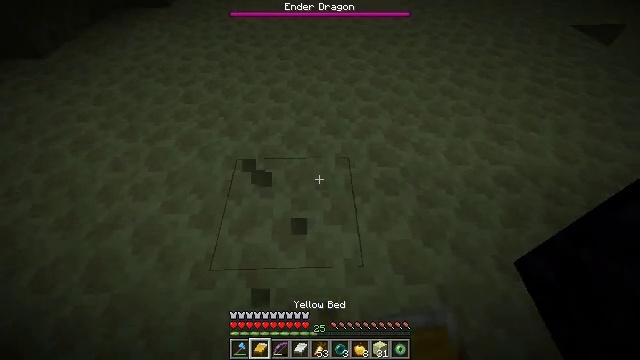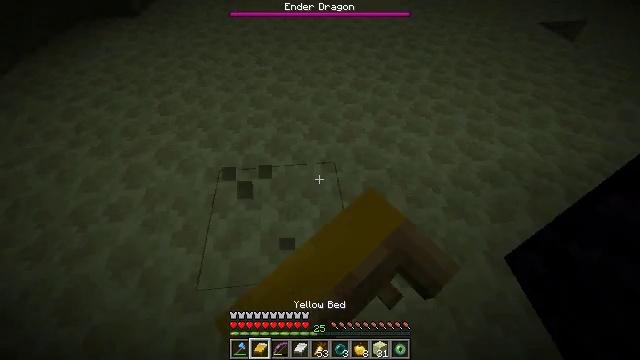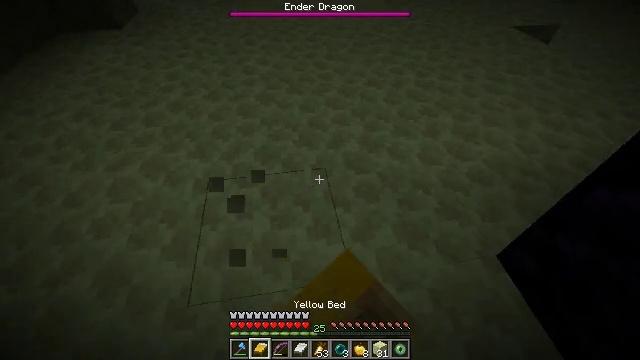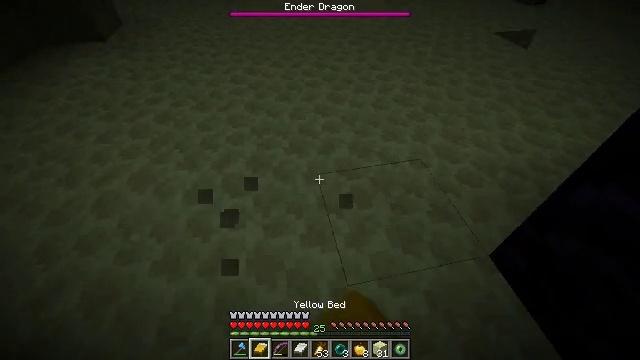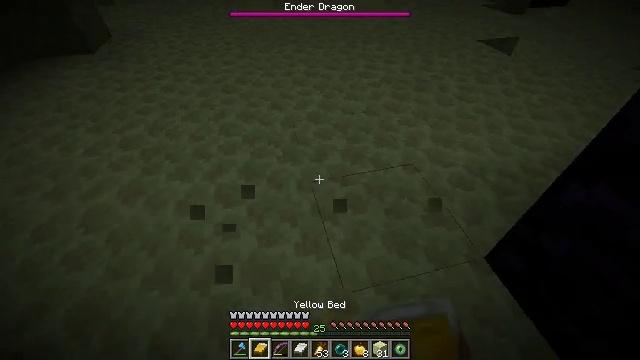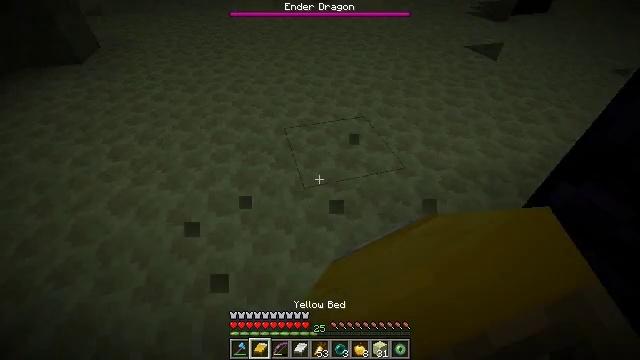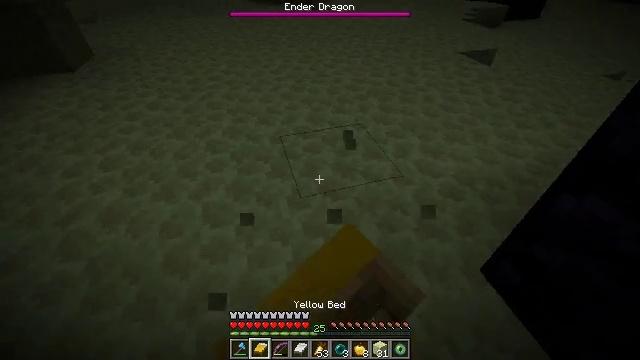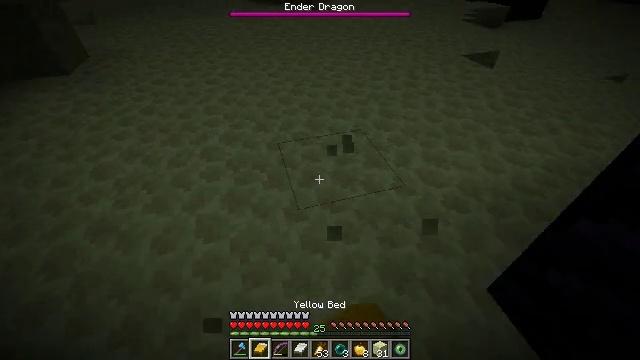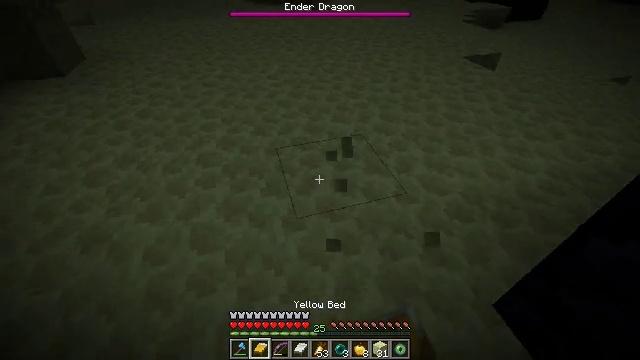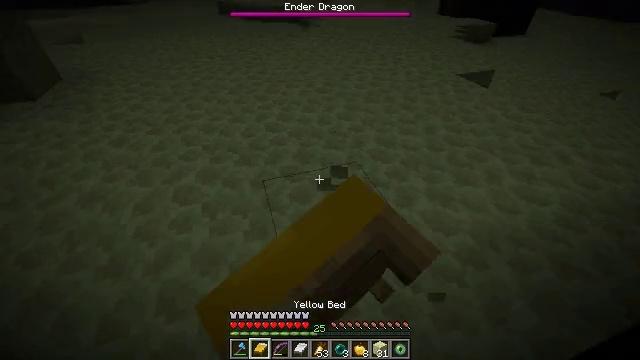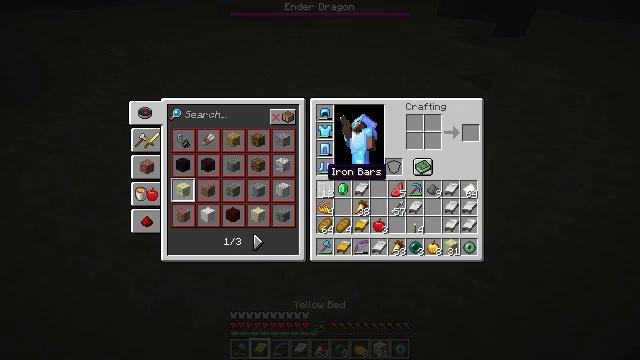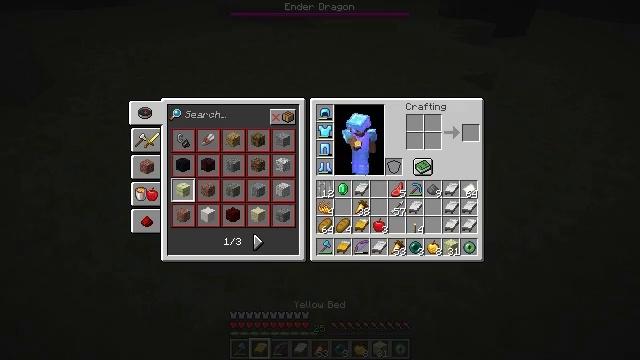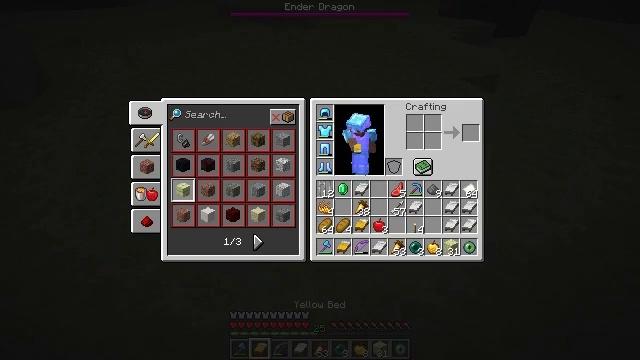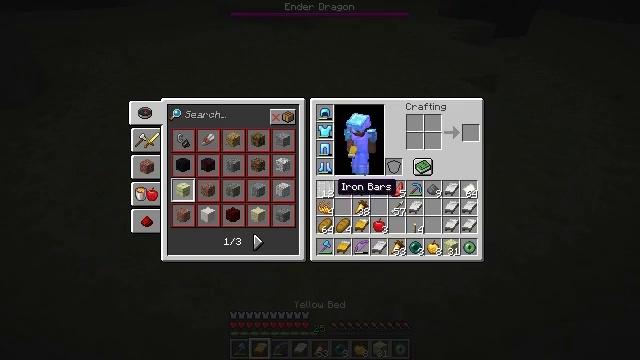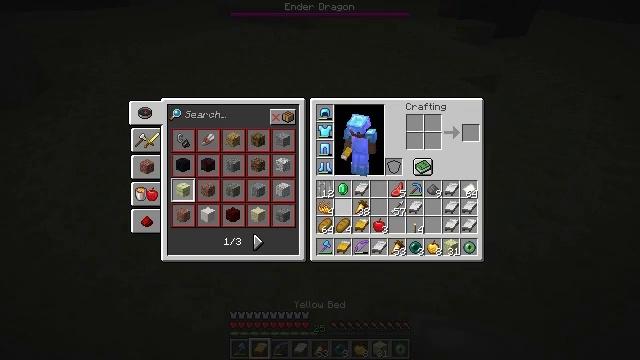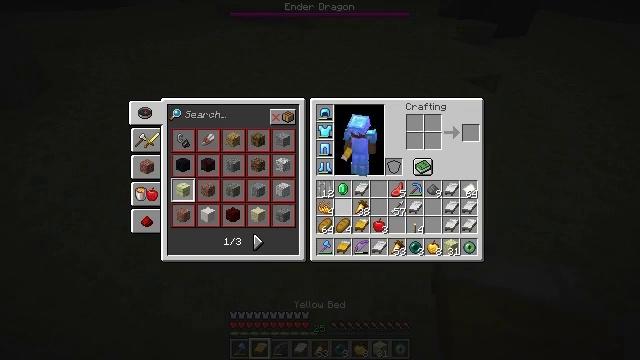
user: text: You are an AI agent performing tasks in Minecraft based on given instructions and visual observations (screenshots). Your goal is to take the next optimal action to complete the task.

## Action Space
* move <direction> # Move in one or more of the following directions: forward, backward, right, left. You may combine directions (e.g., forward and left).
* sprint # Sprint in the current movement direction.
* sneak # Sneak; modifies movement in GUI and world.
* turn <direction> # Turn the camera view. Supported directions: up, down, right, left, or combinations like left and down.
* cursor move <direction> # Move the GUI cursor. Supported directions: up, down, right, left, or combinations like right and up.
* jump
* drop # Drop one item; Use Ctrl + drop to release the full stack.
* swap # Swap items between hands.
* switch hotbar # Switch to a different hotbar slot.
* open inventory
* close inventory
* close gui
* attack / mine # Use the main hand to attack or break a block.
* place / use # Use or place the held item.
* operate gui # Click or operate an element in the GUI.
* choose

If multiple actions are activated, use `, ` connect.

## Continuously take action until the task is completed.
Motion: motion action
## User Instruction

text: Dig the end stone for building materials.
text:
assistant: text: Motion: turn right, attack / mine
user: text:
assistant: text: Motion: turn right and up, attack / mine
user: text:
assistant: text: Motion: turn right and up, attack / mine
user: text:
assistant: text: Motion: turn right and up, attack / mine
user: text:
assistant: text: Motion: turn right and up, attack / mine
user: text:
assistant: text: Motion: move forward, turn up, attack / mine
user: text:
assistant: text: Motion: move forward, attack / mine
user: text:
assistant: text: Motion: move forward, attack / mine
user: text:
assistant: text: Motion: move forward, turn right and up, attack / mine
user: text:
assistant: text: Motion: move forward, open inventory
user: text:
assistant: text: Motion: move forward, open inventory
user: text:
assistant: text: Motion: open inventory
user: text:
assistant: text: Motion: cursor move right and down, open inventory
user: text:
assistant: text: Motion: cursor move right and down
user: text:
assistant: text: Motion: sneak
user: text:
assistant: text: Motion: sneak, cursor move down
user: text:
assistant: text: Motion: sneak, cursor move down
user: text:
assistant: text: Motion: sneak
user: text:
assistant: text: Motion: sneak
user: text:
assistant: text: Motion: sneak
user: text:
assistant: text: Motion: sneak
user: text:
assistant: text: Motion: sneak
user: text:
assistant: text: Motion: sneak, operate gui
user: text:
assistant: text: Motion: sneak, operate gui
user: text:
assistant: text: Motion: sneak, operate gui
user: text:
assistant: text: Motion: sneak, cursor move right and up
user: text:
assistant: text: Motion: sneak, cursor move right and up
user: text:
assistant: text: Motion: sneak, cursor move right
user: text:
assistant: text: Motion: sneak
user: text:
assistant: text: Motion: sneak